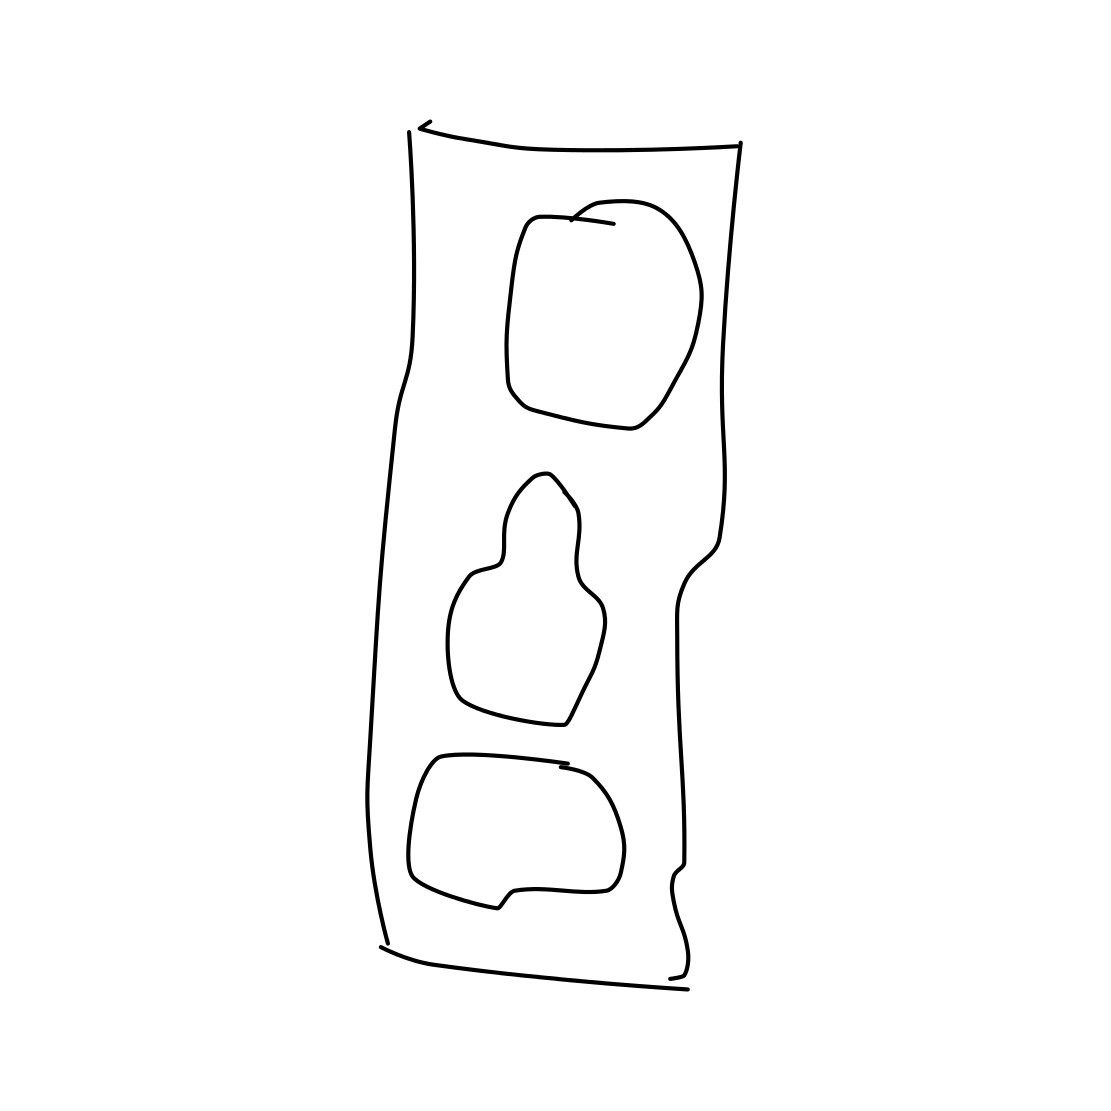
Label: traffic light